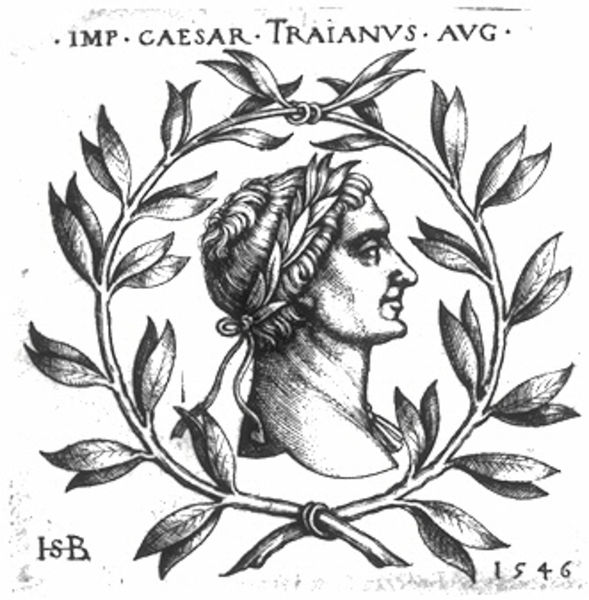
Titel: Bildnis des römischen Kaisers Traianus
Künstler: Hans Sebald Beham
Institution: (Seriendruck)
Schlagwörter: blätter, gott, kopf, laub, mann, schatten, weiß, frisur, grau, haar, licht, mund, nase, profil, schmuck, schwarz, stirn, zeichnung, blick, schleife, augen, band, mensch, bildnis, hals, portrait, porträt, signatur, natur, zweige, auge, haare, schnur, blatt, pflanze, kinn, lippen, locken, renaissance, kreis, rund, holzschnitt, schrift, datierung, kette, grafik, graphik, crown, kaiser, king, white, face, hair, lady, nose, old, woman, büste, glanz, zahlen, plant, wange, jahreszahl, name, antike, zweig, druck, monogramm, schraffur, schraffuren, radierung, stich, titel, schwarzweiß, buchstaben, beschriftung, bleistift, haarkranz, kranz, lorbeer, lorbeerkranz, rom, ranke, jahr, zahl, greek, man, roman, gebunden, head, dürer, drawing, rebe, kupferstich, black and white, bust, brow, chin, mouth, münze, ancient, garland, laurel, leaves, neck, wreath, zeichnungen, rome, latein, lateinisch, augustus, caesar, art, silouette, pencil, circle, eye, schwraz, figure, lips, cheek, imperator, trajan, ruhm, rung, cesar, branch, bow, latain, latin, stem, greece, imp., words, siegerkranz, bachhus, imperiator, kaiser trajan, lateinsich, signaturhaarband, traian, wange auge, trajanus, 1546, imperator caesar trajan augustus, mann kranz, zäsar, laurels, grece, knot, imperial, imp, wreaths, ceasar, isb, traianus, laural, acrown, traianvs, avg, reath